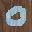
Label: 0